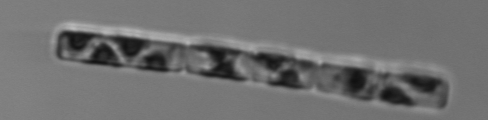
Label: Guinardia_delicatula